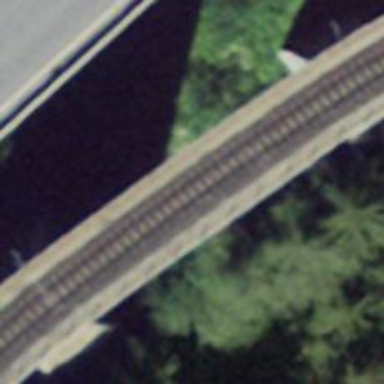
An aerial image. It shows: Narrow gauge railway bridge with electrified contact lines.